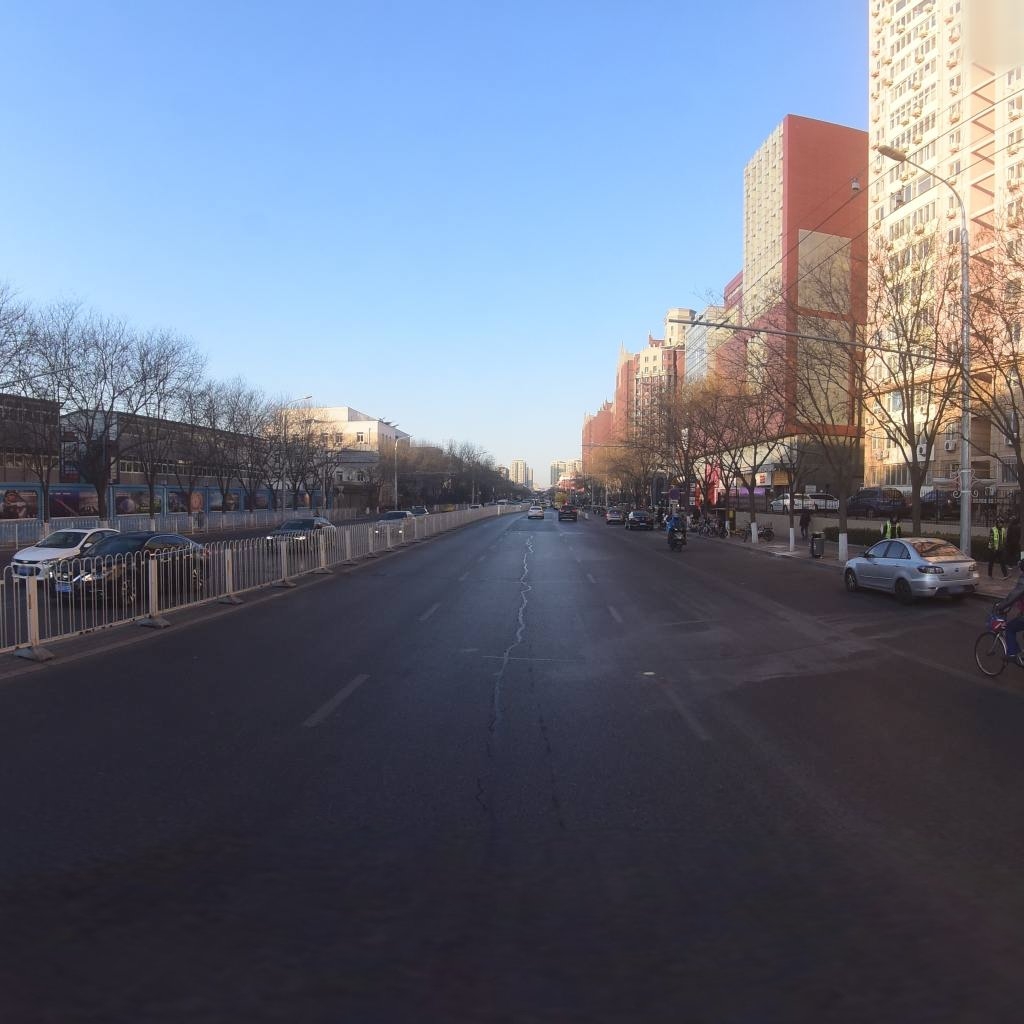
Region: Xicheng
Road damage annotations: longitudinal patch, longitudinal crack, transverse patch